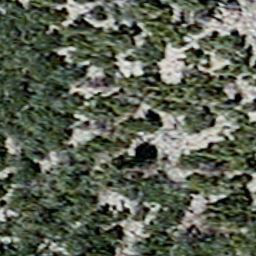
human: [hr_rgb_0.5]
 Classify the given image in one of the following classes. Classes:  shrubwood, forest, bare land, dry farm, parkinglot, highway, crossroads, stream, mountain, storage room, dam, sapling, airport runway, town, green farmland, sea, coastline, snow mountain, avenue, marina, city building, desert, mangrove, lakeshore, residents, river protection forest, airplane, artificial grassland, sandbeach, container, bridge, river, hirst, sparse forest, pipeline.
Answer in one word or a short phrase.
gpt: sparse forest